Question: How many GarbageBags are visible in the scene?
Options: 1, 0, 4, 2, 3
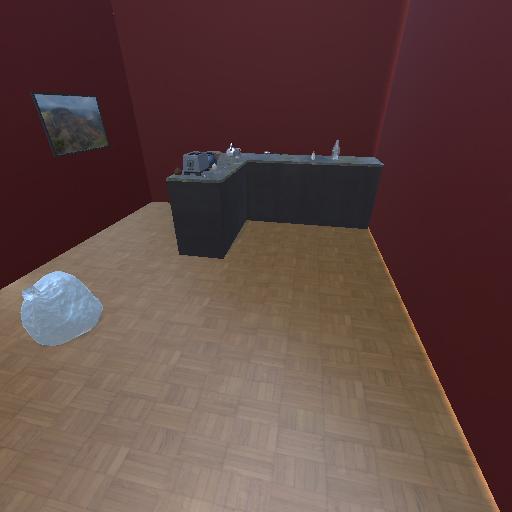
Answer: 1